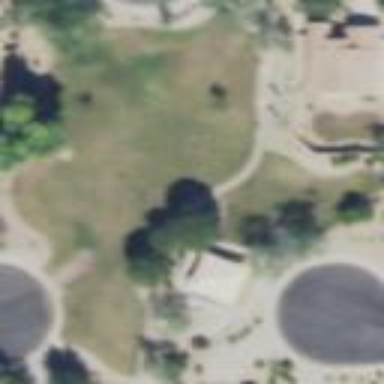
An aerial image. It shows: Park.